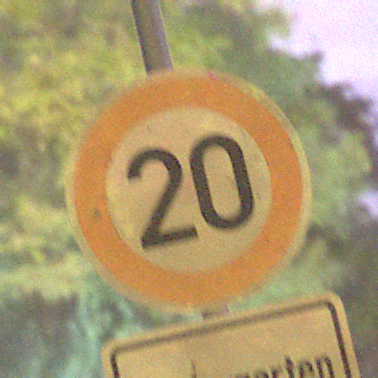
Verkehrszeichen: Geschwindigkeit20
Zusatzzeichen unten: HinweisDurchVerbaleAngabe9
Umgebung: Outdoor, Suburban
Tageszeit: Night
Wetter: PartlyCloudy
Licht: Artificial
Jahreszeit: NotSpecified
Kontrast: HighContrast